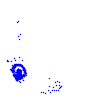
Particle: electron